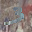
Label: 3